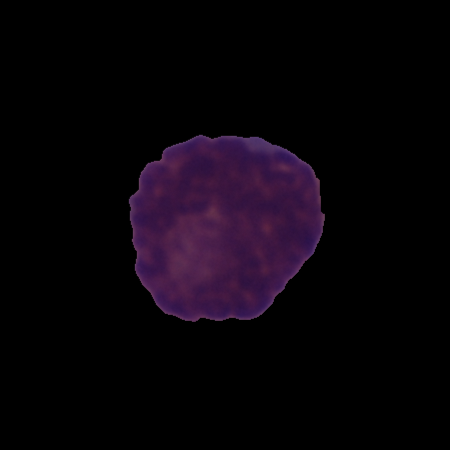
Label: cancer